Question: I trying to use codeigniter on IIS, I was able to config php to work on IIS but when I tried to change the .htaccess to web.config it gives me error
my htaccess code is
'''
RewriteEngine on
Options +FollowSymLinks
RewriteRule ^admin(.*) index.php/admin$1
RewriteRule ^supervisor/([0-9]+)(.*) index.php/supervisor_$1/$2
RewriteRule ^moder/(.*)/([0-9]+)(.*) index.php/moder/$1/$2
rewriteRule ^(login|logoff)(.*) index.php/base/$1$2
RewriteRule ^(attachment|meeting|thread|attachments|profile|search|roles|cat)(.*) index.php/moder/$1$2
RewriteRule ^(about|contact|new_majlis|sk|supervideo|superandsk|guest)(.*) index.php/page/$1$2
RewriteRule ^(2.2-release-notes)(.*) index.php/page/release_notes
RewriteRule ^page/(change_lang)/(.*) index.php/page/$1/$2
'''
and for my web.config code :
'''
<rewrite>
<rules>
<rule name="rule 1m">
<match url="^admin(.*)" />
<action type="Rewrite" url="/index.php/admin{R:1}" />
</rule>
<rule name="rule 2m">
<match url="^supervisor/([0-9]+)(.*)" />
<action type="Rewrite" url="/index.php/supervisor_{R:1}/{R:2}" />
</rule>
<rule name="rule 3m">
<match url="^moder/(.*)/([0-9]+)(.*)" />
<action type="Rewrite" url="/index.php/moder/{R:1}/{R:2}" />
</rule>
<rule name="rule 4m">
<match url="^(login|logoff)(.*)" />
<action type="Rewrite" url="/index.php/base/{R:1}{R:2}" />
</rule>
<rule name="rule 5m">
<match url="^(attachment|meeting|thread|attachments|profile|search|roles|cat)(.*)" />
<action type="Rewrite" url="/index.php/moder/{R:1}{R:2}" />
</rule>
<rule name="rule 6m">
<match url="^(about|contact|new_majlis|sk|supervideo|superandsk|guest)(.*)" />
<action type="Rewrite" url="/index.php/page/{R:1}{R:2}" />
</rule>
<rule name="rule 7m">
<match url="^(2.2-release-notes)(.*)" />
<action type="Rewrite" url="/index.php/page/release_notes" />
</rule>
<rule name="rule 8m">
<match url="^page/(change_lang)/(.*)" />
<action type="Rewrite" url="/index.php/page/{R:1}/{R:2}" />
</rule>
</rules>
</rewrite>
'''
i still get this screen

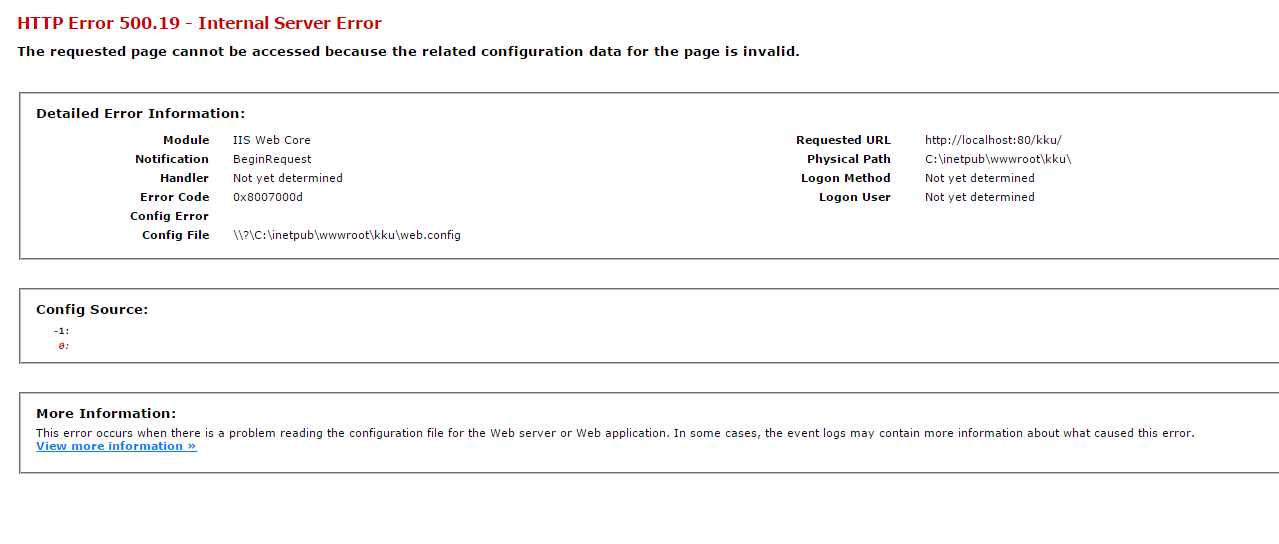
Answer: Codeigniter has it's own routing class which will make you're life much more simple especially if there is possibility of switching between Server OS's.
The following web.config file is the bare basics of getting CI to work with IIS:
'''
<?xml version="1.0" encoding="UTF-8"?>
<configuration>
<system.webServer>
<rewrite>
<rules>
<rule name="Rewrite to index.php">
<match url="index.php|robots.txt|images|test.php" />
<action type="None" />
</rule>
<rule name="Rewrite CI Index">
<match url=".*" />
<conditions>
<add input="{REQUEST_FILENAME}" pattern="css|js|jpg|jpeg|png|gif|ico|htm|html|ttf|woff" negate="true" />
</conditions>
<action type="Rewrite" url="index.php/{R:0}" />
</rule>
</rules>
</rewrite>
</system.webServer>
</configuration>
'''
Then in an example line would be
'''
$route['page/(change_lang)/(.*)'] = 'page/$1/$2';
'''
Hope this helps!